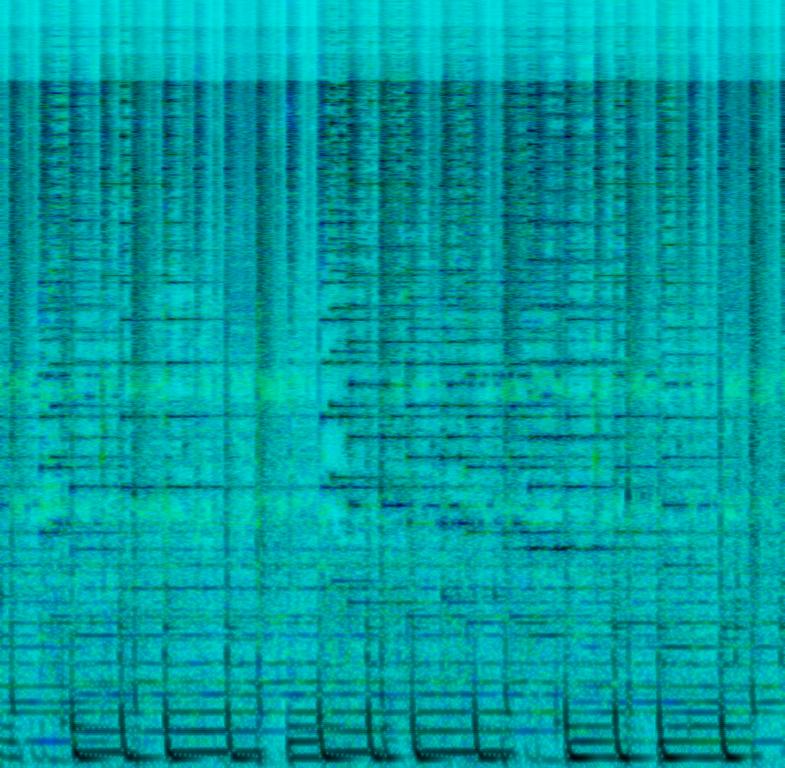
The low quality recording features a hip hop song that consists bright, widely spread steel guitar melody, tinny muffled percussive elements, shimmering triangle, reverberant flute melody, claps, soft kick hits, mellow synth pad and groovy bass that glues everything together. It sounds kind of dull, but groovy, energetic and tropical - thanks to those flute and guitar melodies.